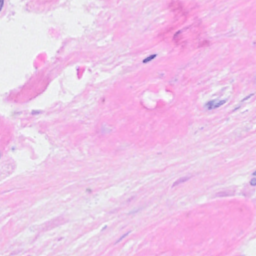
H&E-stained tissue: Breast